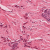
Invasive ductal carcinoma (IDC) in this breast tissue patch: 1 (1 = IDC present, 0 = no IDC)